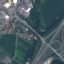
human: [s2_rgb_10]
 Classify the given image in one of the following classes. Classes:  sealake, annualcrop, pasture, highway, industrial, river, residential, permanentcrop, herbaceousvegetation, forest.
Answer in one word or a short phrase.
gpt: Highway